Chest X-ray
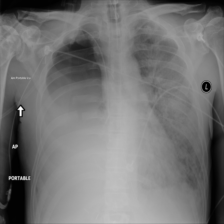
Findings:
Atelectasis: negative
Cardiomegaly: negative
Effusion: negative
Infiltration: positive
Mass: negative
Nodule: negative
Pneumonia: negative
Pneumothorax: negative
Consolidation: negative
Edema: negative
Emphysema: negative
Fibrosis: negative
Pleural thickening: negative
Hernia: negative